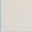
Piece: xx